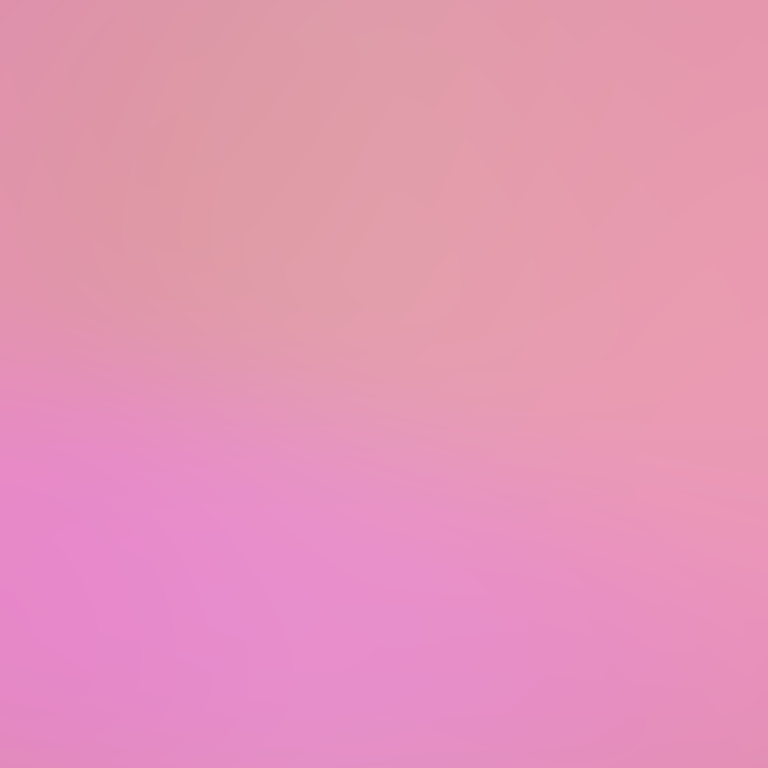
Abstract light effect, smooth gradient from soft pink to light magenta, calm atmosphere, diffuse glow, no room, no furniture, no objects.